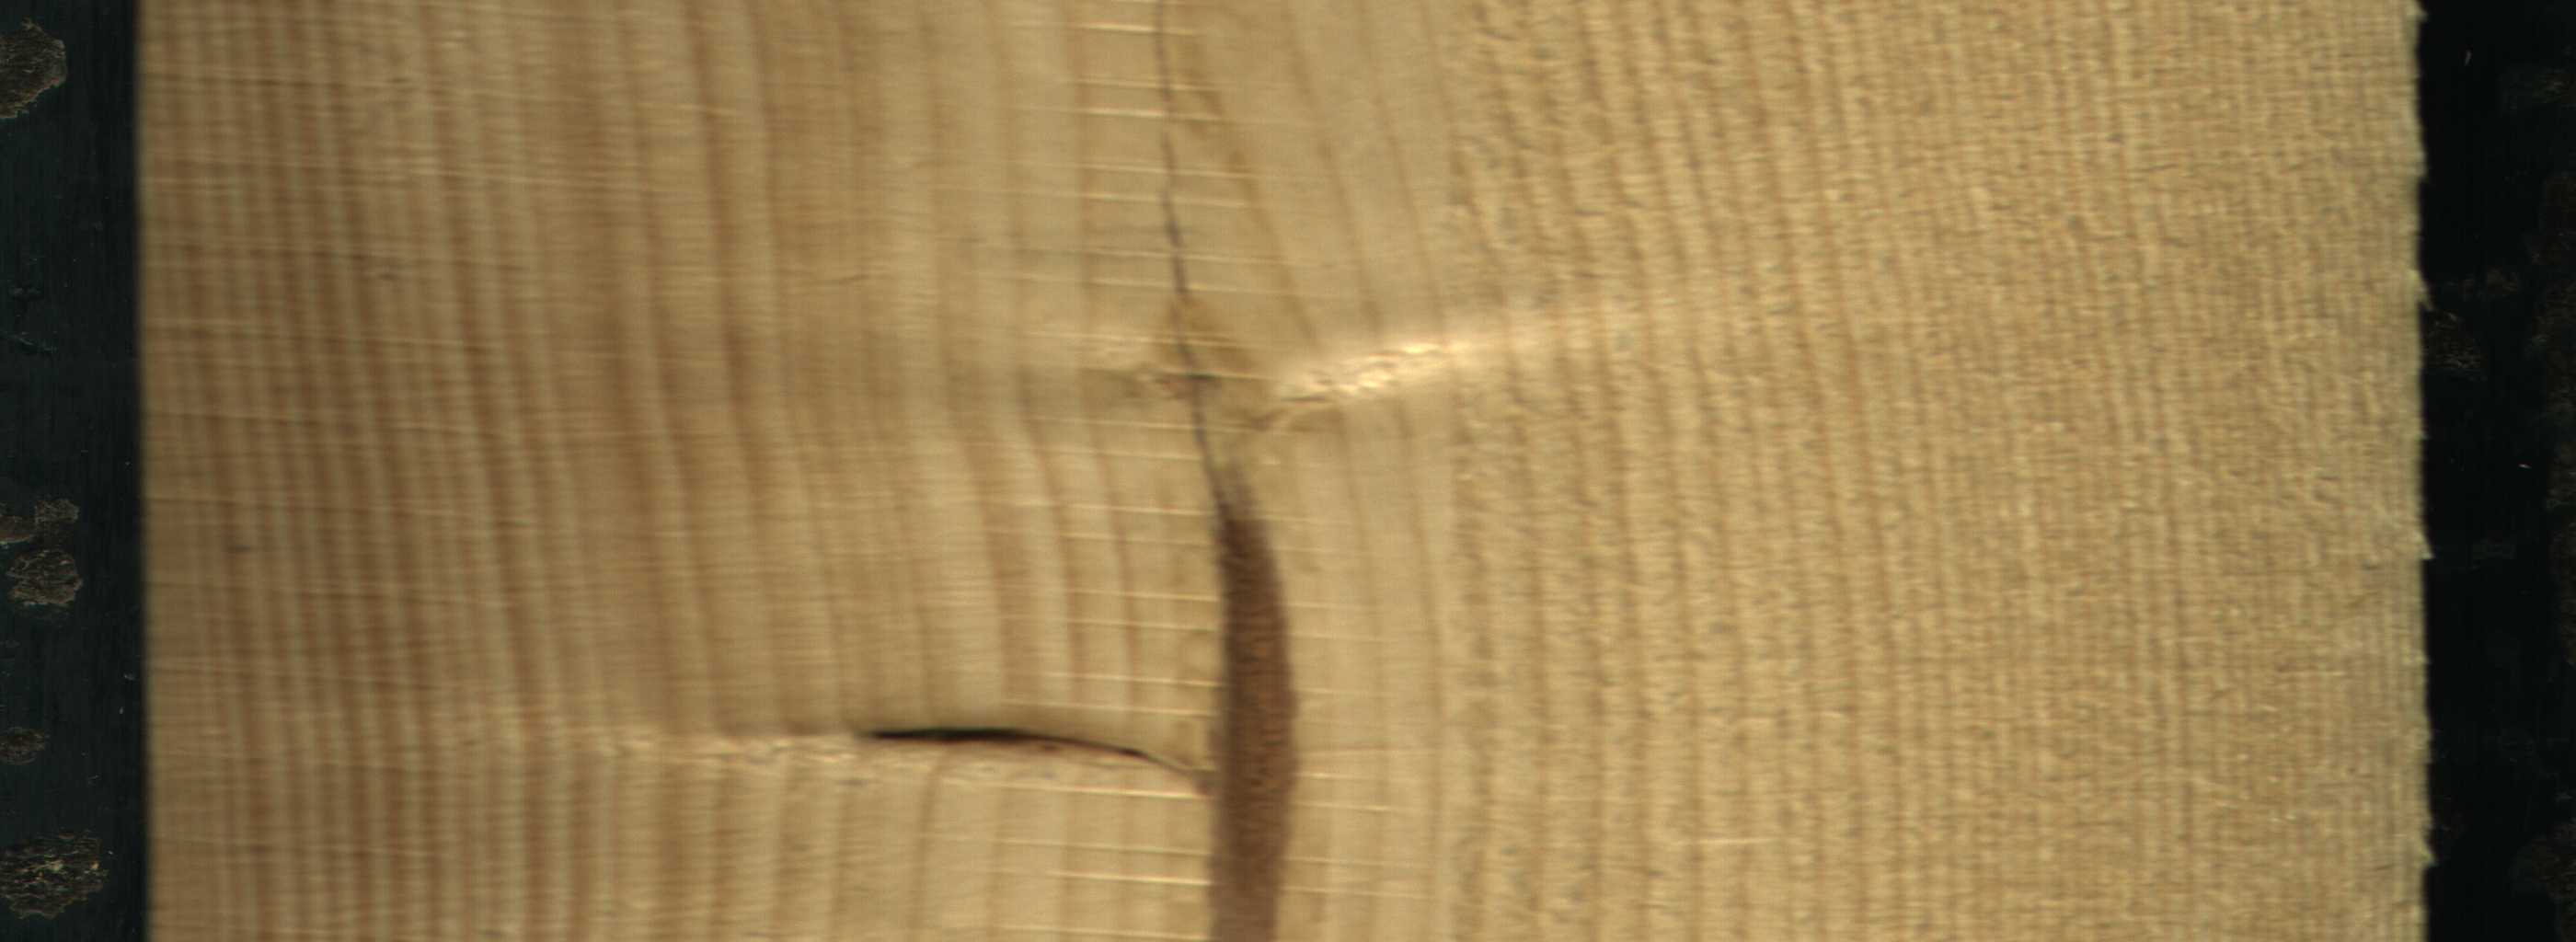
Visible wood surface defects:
Marrow
Crack
Dead_Knot